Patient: sex M, age 58
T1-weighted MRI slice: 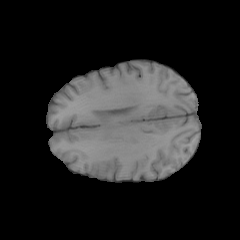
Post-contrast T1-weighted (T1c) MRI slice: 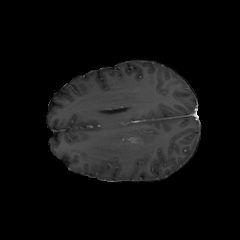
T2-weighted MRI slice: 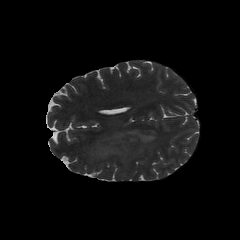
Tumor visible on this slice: yes
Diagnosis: Glioblastoma, IDH-wildtype
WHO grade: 4